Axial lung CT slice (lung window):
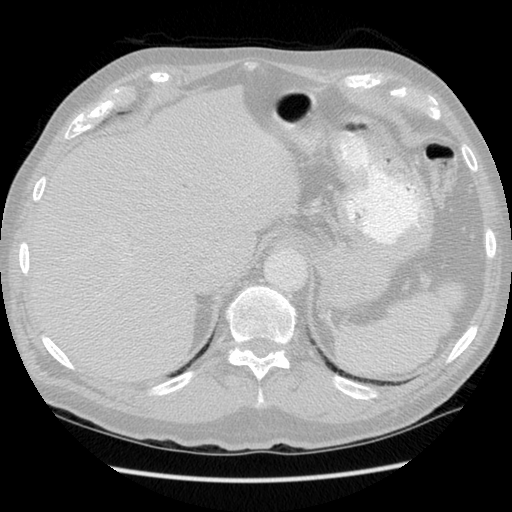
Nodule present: no